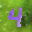
Label: 4